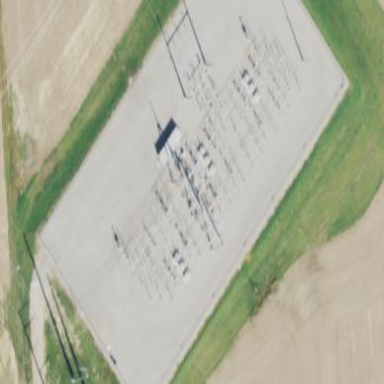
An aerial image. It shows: Transmission substation.